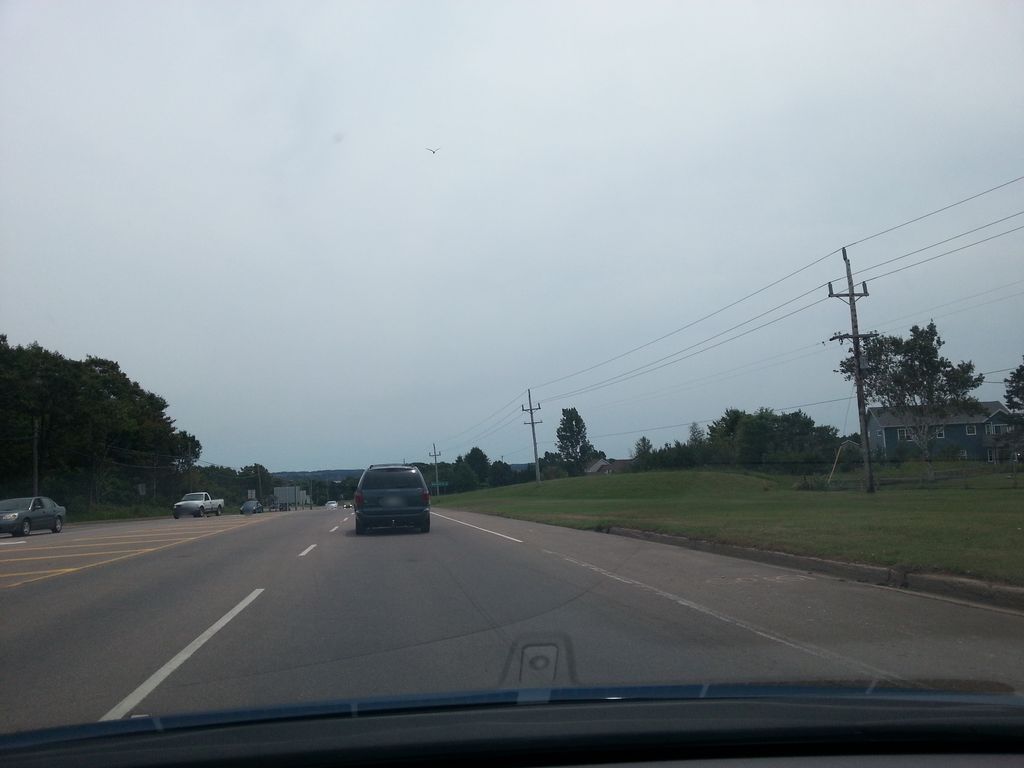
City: charlottetown